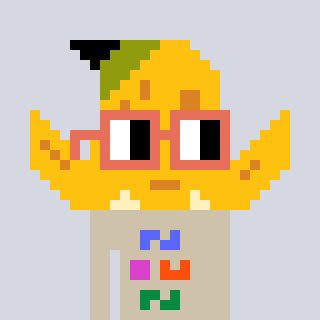
a pixel art character with square orange glasses, a banana-shaped head and a bege-colored body on a cool background